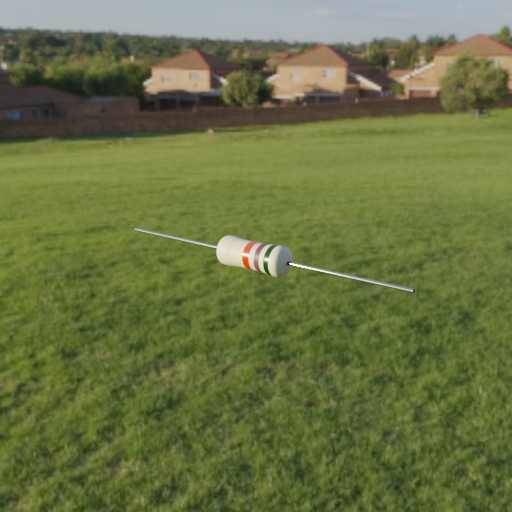
Resistor colour bands (in order): red, brown, black